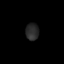
Tissue: skin
Cell type: Epithelial cells
Senescence score: 0.2253
Nuclear area (px): 219
Mean DAPI intensity: 41.256